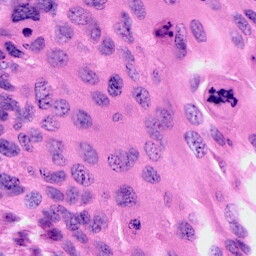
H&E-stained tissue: Cervix